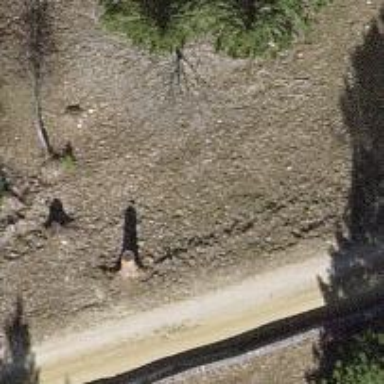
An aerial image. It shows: Single tag "natural: tree."